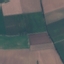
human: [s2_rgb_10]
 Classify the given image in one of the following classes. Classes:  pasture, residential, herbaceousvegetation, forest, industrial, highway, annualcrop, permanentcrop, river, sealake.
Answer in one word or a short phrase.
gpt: AnnualCrop